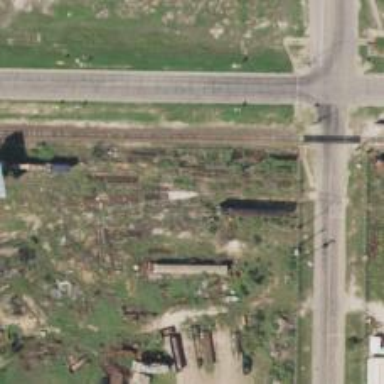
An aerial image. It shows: Abandoned railway.